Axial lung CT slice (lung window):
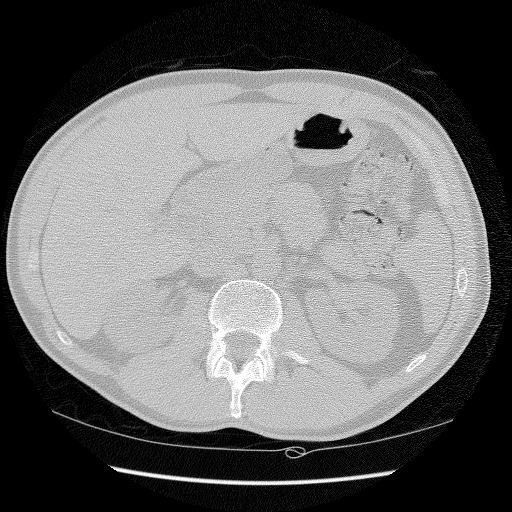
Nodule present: no